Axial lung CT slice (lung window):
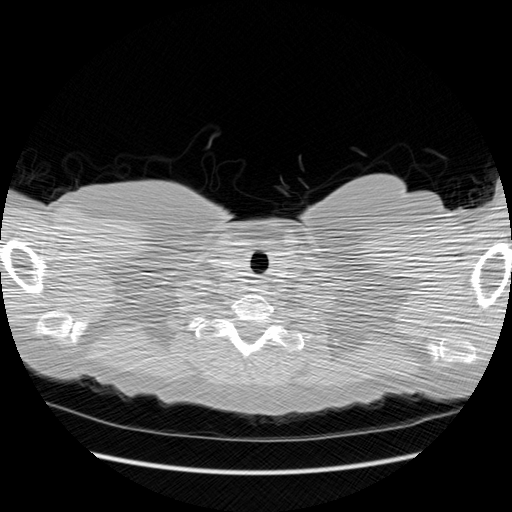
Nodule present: no